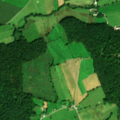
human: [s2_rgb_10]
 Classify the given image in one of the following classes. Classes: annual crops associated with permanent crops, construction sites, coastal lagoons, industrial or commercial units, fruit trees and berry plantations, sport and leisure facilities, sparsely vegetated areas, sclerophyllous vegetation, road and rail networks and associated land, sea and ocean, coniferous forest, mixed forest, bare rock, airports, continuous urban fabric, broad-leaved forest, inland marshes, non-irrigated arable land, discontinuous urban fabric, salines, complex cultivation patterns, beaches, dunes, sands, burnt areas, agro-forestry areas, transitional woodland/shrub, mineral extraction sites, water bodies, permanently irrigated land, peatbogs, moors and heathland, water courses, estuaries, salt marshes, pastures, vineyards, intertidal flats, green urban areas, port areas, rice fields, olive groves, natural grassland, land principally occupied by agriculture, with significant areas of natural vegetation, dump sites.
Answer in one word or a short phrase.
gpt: discontinuous urban fabric, pastures, complex cultivation patterns, broad-leaved forest